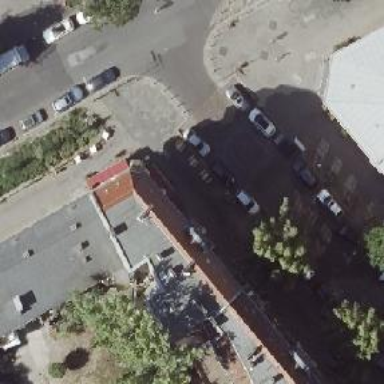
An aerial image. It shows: Restaurant with brewery.